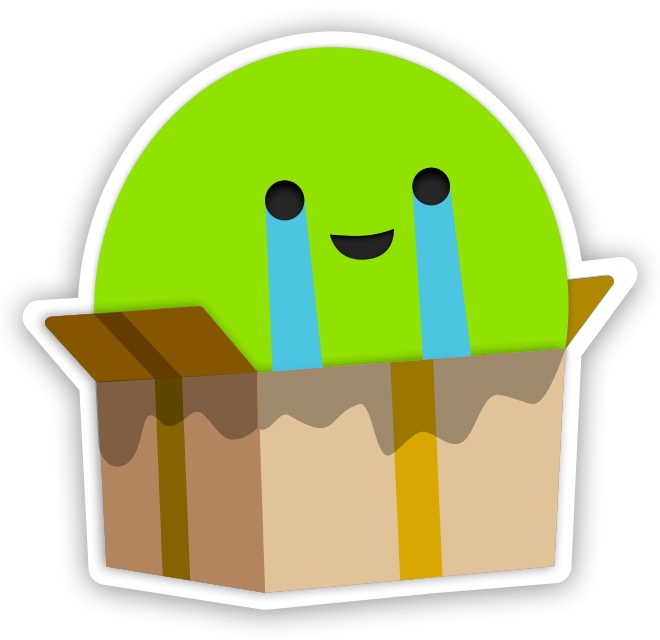
Label: green